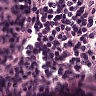
Metastatic tissue present: no